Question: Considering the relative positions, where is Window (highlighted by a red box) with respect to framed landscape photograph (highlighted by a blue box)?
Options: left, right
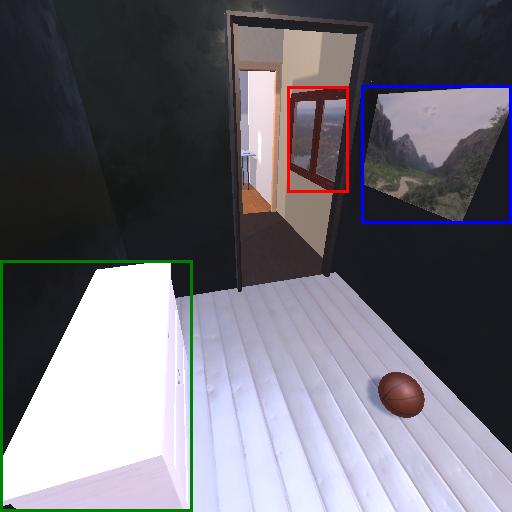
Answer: left